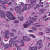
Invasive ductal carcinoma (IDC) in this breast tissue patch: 1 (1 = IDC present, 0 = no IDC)